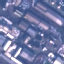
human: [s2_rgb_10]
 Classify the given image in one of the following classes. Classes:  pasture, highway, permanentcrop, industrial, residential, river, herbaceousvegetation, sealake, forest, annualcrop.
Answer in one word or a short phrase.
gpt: Industrial